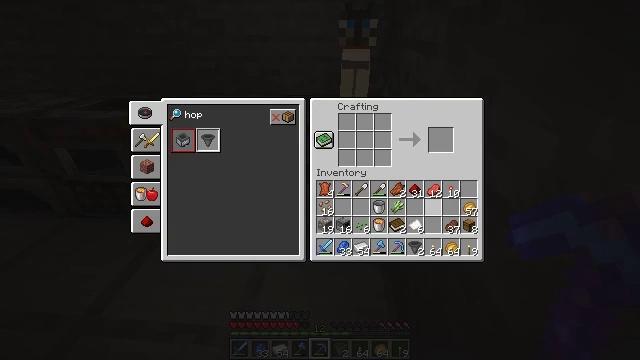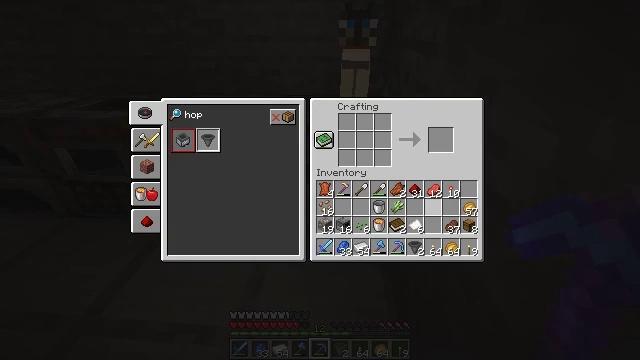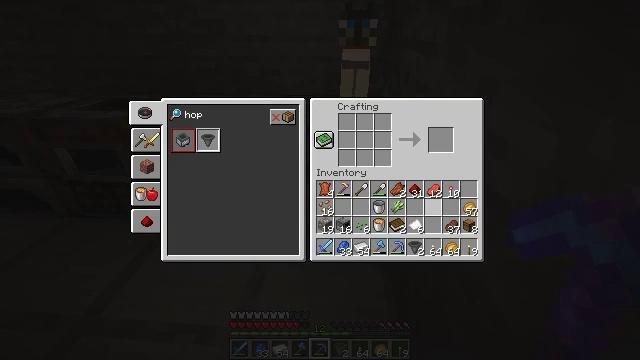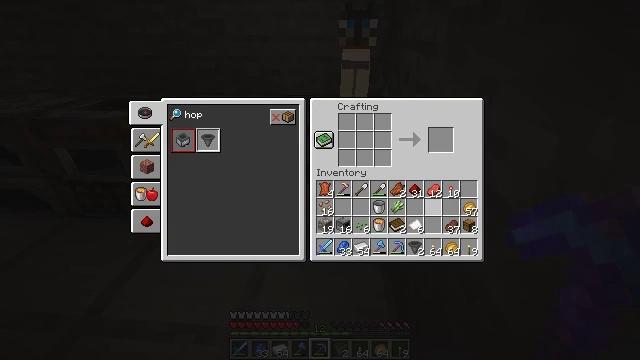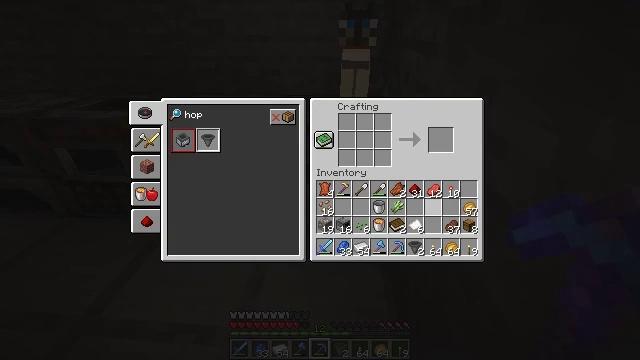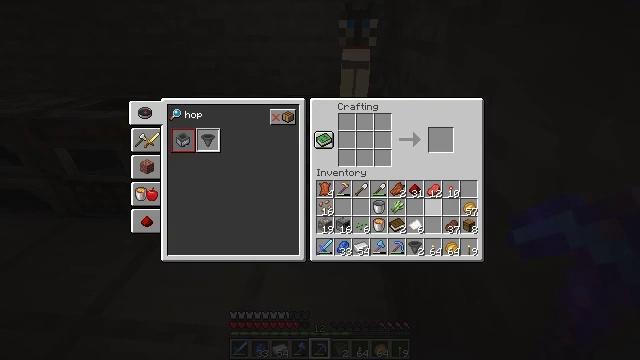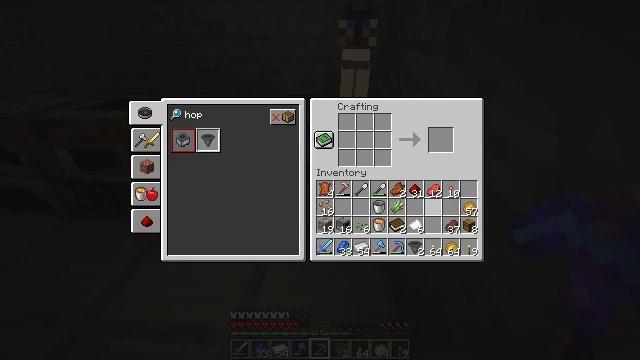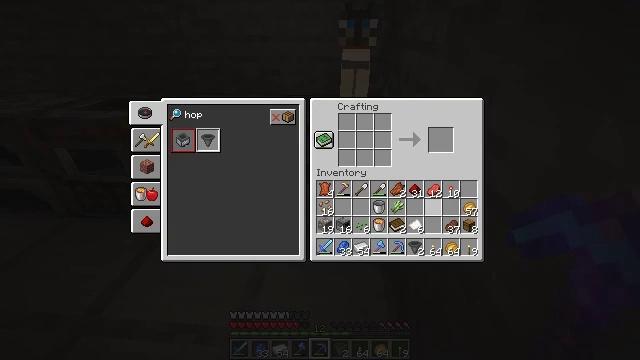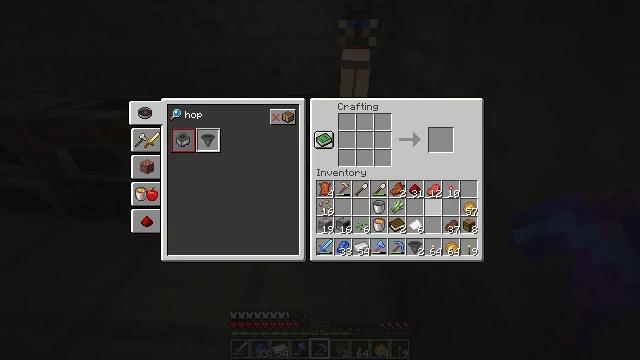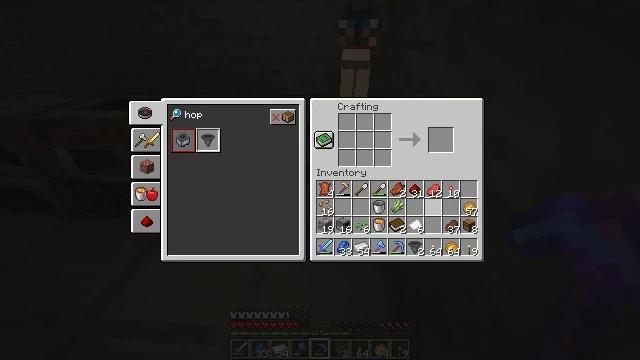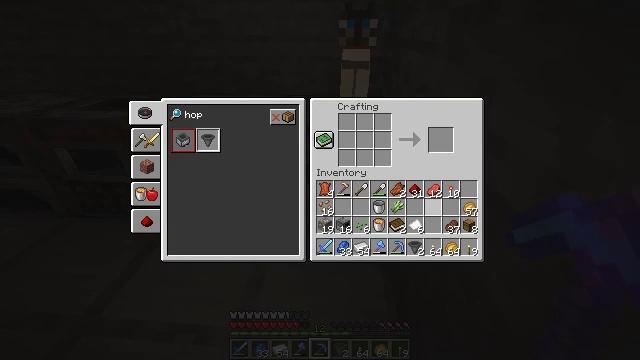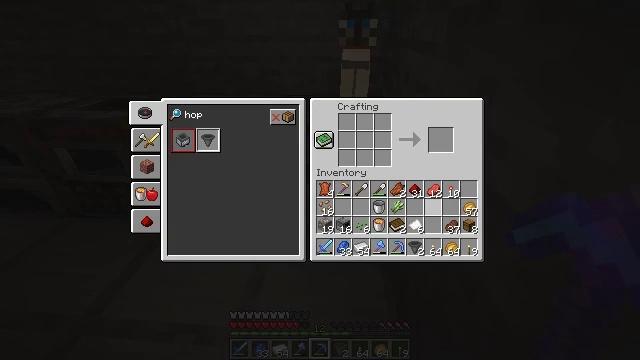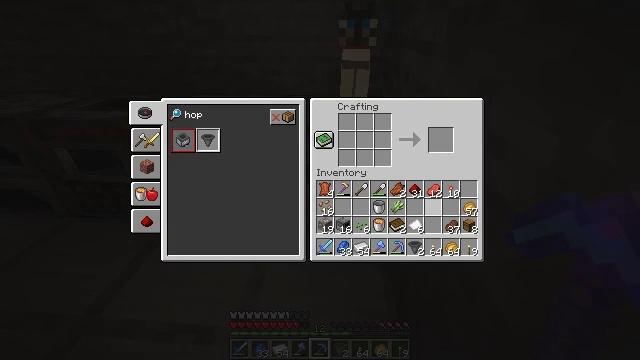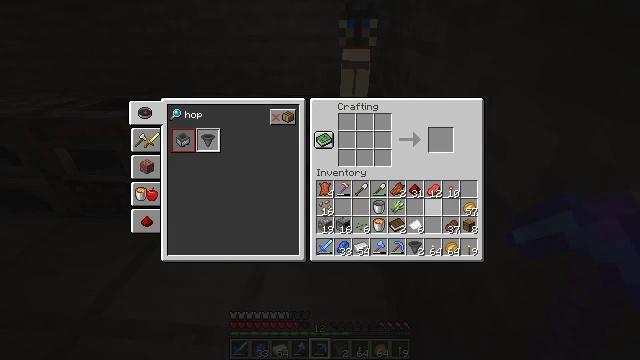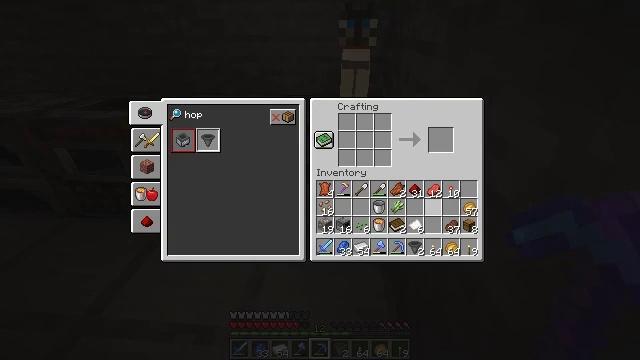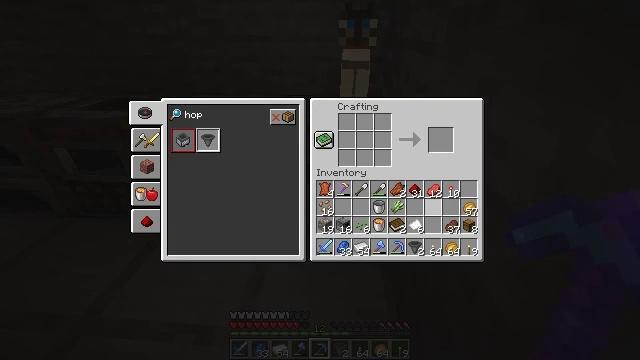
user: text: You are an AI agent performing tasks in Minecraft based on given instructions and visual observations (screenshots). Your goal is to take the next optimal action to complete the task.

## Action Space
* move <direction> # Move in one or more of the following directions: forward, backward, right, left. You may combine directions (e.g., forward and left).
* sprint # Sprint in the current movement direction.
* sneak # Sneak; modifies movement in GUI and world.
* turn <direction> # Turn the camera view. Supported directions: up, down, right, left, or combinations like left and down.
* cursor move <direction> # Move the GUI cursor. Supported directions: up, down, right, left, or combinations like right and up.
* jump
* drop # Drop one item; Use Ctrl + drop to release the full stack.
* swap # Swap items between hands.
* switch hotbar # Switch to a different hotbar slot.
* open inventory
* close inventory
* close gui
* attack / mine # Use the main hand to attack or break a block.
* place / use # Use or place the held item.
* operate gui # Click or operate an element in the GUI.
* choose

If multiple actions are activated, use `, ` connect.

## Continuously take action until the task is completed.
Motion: motion action
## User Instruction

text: Take iron ingots to craft a minecart.
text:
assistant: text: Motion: no_op
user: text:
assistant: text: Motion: no_op
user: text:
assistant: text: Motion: no_op
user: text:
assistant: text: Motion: no_op
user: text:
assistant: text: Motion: no_op
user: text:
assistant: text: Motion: no_op
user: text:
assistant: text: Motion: no_op
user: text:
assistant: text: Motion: no_op
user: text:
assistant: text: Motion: no_op
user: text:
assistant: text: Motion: no_op
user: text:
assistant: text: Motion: no_op
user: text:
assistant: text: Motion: no_op
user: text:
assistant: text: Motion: no_op
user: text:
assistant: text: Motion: no_op
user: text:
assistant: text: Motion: no_op
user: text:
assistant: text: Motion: no_op
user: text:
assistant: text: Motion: no_op
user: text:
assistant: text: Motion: no_op
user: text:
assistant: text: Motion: no_op
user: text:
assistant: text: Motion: no_op
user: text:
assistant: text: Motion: no_op
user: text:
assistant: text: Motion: no_op
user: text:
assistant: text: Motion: no_op
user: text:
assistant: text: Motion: no_op
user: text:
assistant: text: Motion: no_op
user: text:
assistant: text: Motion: no_op
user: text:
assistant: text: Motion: no_op
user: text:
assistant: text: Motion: no_op
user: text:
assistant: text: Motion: no_op
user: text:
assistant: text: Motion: no_op